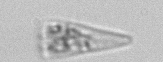
Label: Licmophora